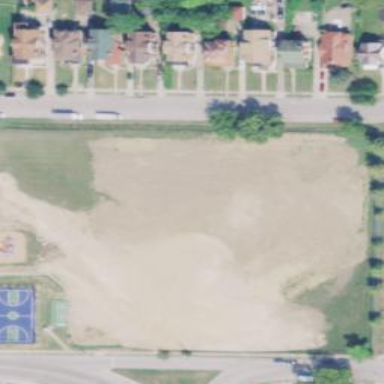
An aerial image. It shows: Baseball pitch for leisure land activities.